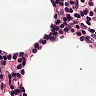
Metastatic tissue present: no